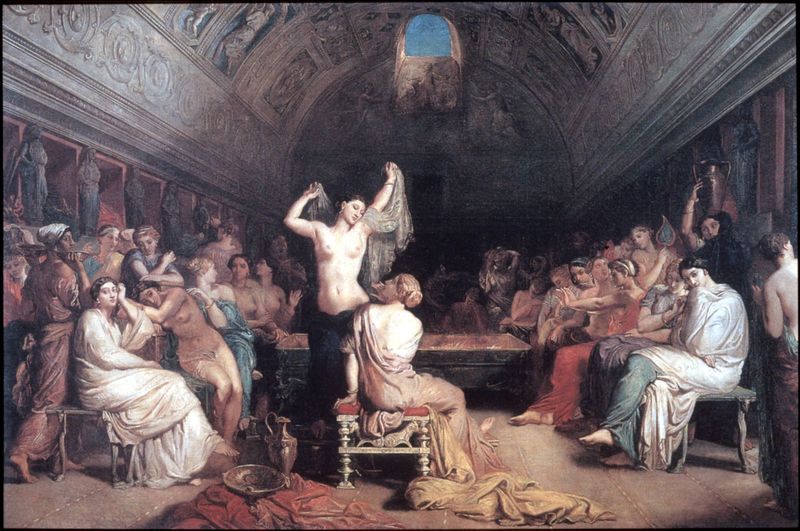
Titel: Tepidarium
Künstler: Théodore Chassériau
Institution: Paris, Musée d’Orsay
Schlagwörter: akt, gemälde, nackt, frauen, fenster, frau, licht, stuhl, stühle, säulen, tuch, fächer, gesellschaft, malerei, schale, krug, vase, brüste, hocker, schemel, figuren, kuppel, ornamente, karaffe, harem, hpcker